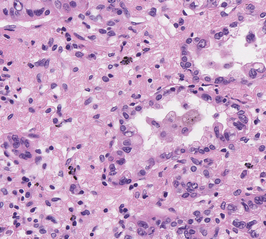
Tumor epithelial tissue: yes
Tumor-associated stroma tissue: yes
Normal tissue: no